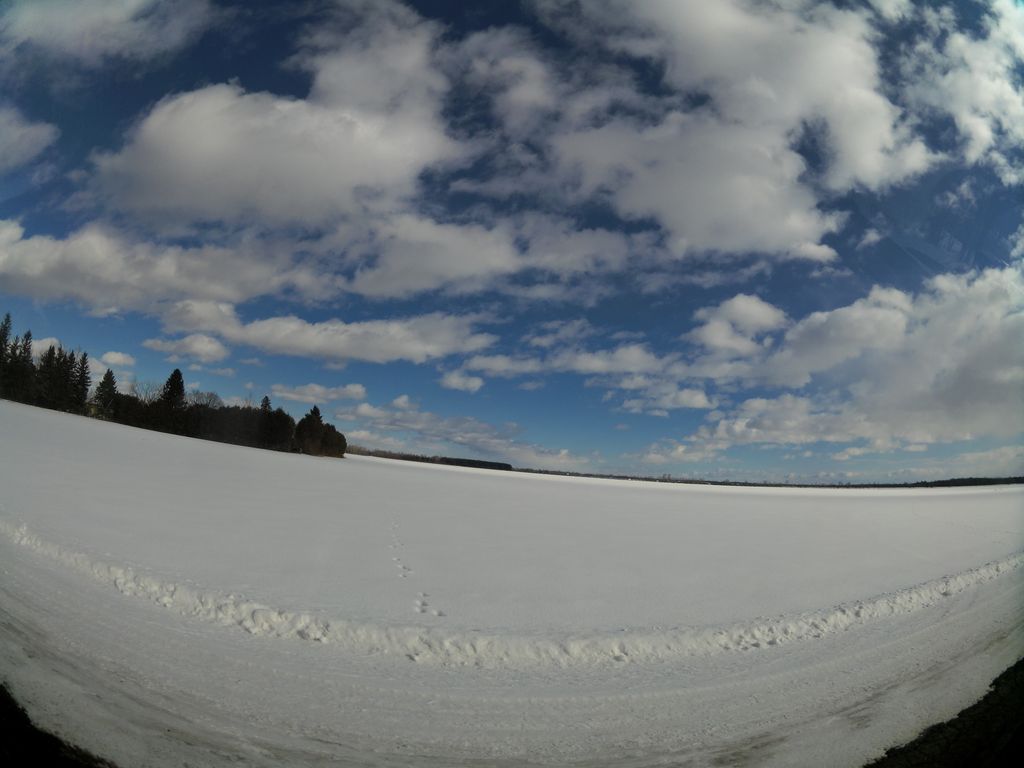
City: ottawa-gatineau